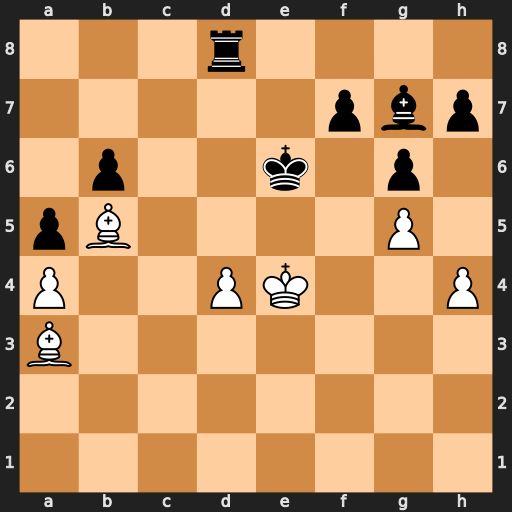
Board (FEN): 3r4/5pbp/1p2k1p1/pB4P1/P2PK2P/B7/8/8
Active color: w
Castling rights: -
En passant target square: -
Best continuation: d5+ Rxd5 Bc4 f5+ gxf6